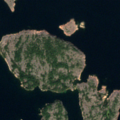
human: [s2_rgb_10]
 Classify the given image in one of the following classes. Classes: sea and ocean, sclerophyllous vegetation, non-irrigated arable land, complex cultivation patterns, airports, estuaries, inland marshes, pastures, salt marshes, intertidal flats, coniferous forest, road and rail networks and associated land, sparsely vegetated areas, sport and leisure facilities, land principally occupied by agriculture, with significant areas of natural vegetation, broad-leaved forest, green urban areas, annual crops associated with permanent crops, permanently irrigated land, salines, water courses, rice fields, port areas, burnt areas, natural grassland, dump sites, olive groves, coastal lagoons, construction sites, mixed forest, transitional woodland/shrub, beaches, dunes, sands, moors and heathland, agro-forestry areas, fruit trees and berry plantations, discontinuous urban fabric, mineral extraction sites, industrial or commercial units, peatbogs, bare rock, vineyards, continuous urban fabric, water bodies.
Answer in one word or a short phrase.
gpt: bare rock, sea and ocean